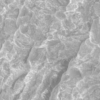
Label: not_dusty